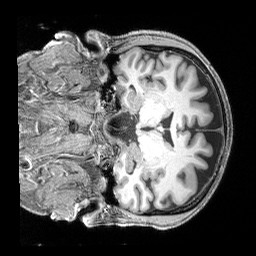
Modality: T1w
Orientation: coronal
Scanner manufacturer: siemens
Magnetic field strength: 3 T
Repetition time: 2.4 s
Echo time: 0.00215 s